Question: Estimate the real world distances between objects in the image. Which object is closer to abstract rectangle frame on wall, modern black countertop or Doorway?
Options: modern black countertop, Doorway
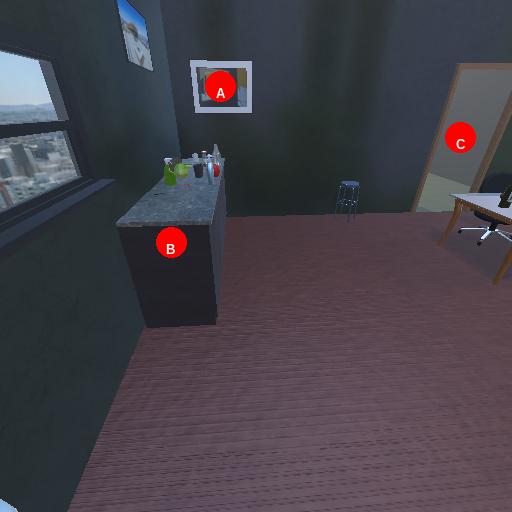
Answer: modern black countertop